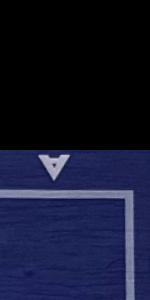
Label: Empty